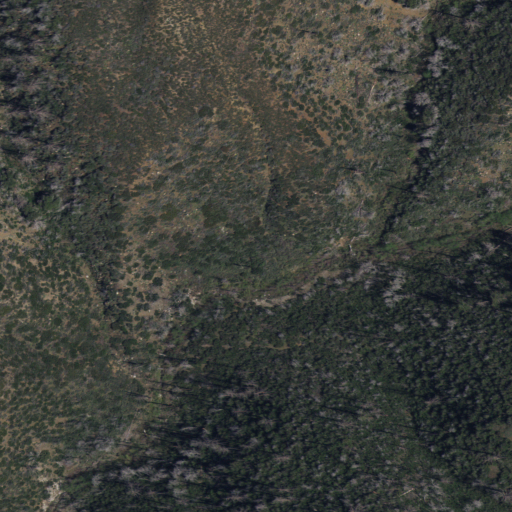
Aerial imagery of valley in California named Chimney Canyon containing only shrub